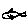
Label: fish